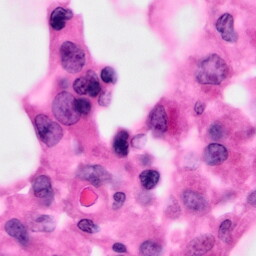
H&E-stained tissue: Pancreatic